Question: I would like to achieve this presentation:

The title with the red background is an H1 element. Currently, I achieve this presentation with this HTML code:
'''
<h1><em>Some title</em></h1>
'''
So, I wrap the title in an EM element (which is an inline element) and then style that element.
<URL>
This works but I would be happier if I weren't forced to use such a proxy element to style my H1 title. So, I would like to have this HTML code:
'''
<h1>Some title</h1>
'''
and the above presentation should be achieved with CSS alone. Can that be done?
There must exist a 3px padding to the left and right sides od the title text and this space must be filled with the desired background color (red, in this case).
Also, the solution is not required to work in IE8 or other backward browsers. I'm fine if it works in the latest Firefox, Chrome, Safari...
---
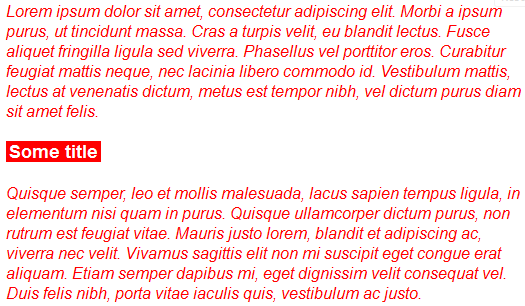
Answer: How about this: <URL>
i.e: Just put 'h1' as 'display: inline-block;'